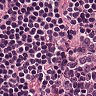
Metastatic tissue present: no